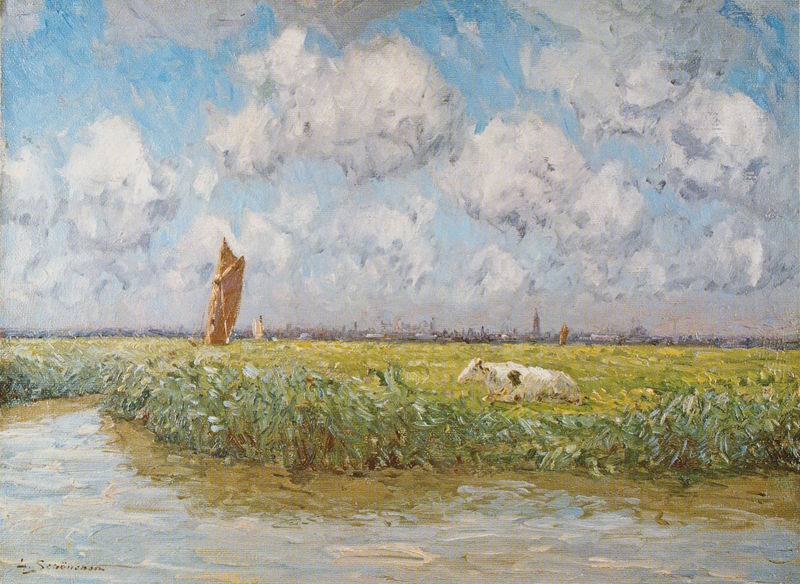
Titel: Polderlandschaft vor Amsterdam
Künstler: Leopold Schönchen
Standort: Oberbayern
Institution: Privatbesitz
Schlagwörter: blau, gemälde, himmel, meer, wasser, weiß, wolken, fluss, gelb, grün, impressionismus, kirchturm, landschaft, ocker, see, stadt, ufer, braun, grau, licht, pastell, schwarz, gras, haus, rot, tier, wiese, wolke, malerei, holland, niederlande, signatur, öl, deich, feld, ferne, gräser, horizont, horizontlinie, häuser, mühle, norden, schilf, spiegelung, weide, weite, gewässer, kanal, kirche, pastos, sonne, boot, turm, statue, küste, schiff, segel, segelboot, sommer, wellen, liegen, mast, pointilismus, segelschiff, korn, kuh, rind, idylle, silhouette, masten, romantik, monet, inschrift, deutsch, grass, skyline, helligkeit, türme, sumpf, himme, gefleckt, grad, bunte, fernsicht, balu, impressionissmus, leigend, stadtsilouette, horizonz, weid, wiederkäuer, satdt, gluss, bodden, gerrüst